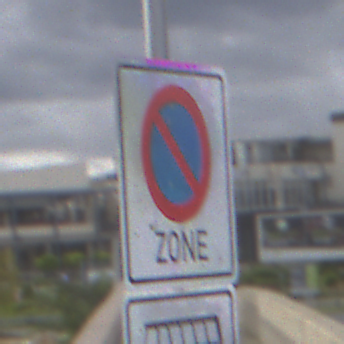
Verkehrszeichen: BeginnEingeschraenktesHalteverbotZone
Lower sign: HinweisDurchSinnbild13
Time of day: MorningAfternoon
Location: Outdoor (Suburban)
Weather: PartlyCloudy
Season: NotSpecified
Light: Natural